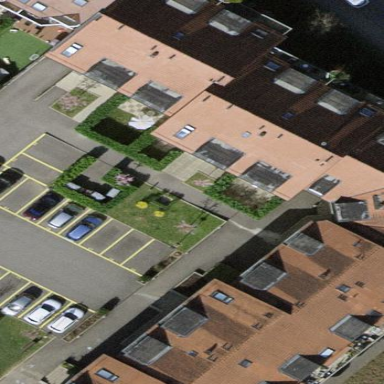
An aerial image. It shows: View of apartment building.